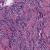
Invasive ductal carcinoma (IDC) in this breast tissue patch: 1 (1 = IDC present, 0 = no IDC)